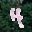
Label: 4